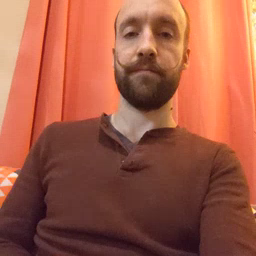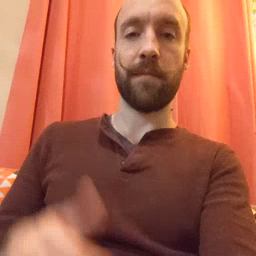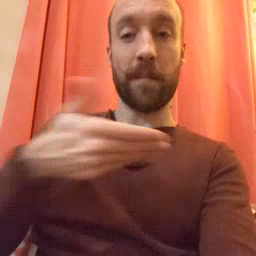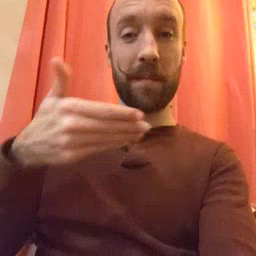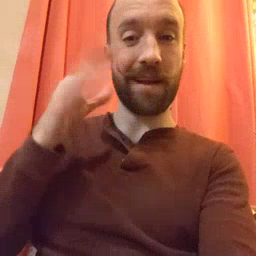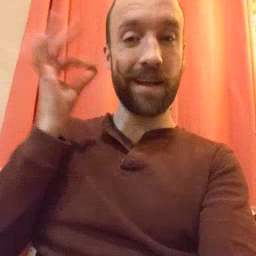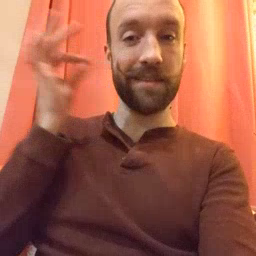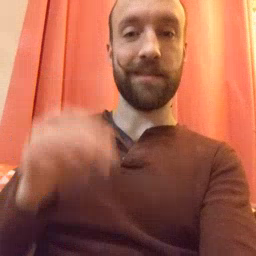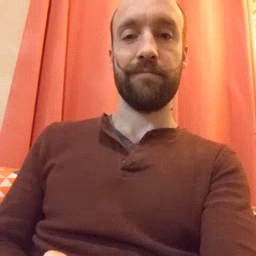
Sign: kitty